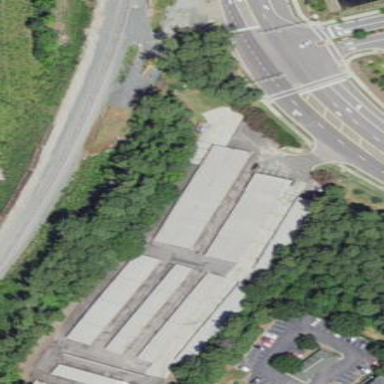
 known as Public Storage according to Wikipedia."